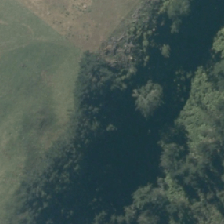
Land cover: harvested_forest